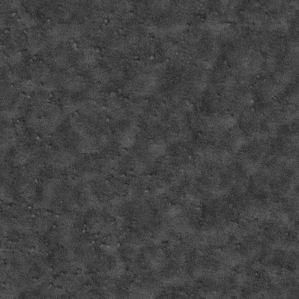
Label: frost